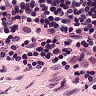
Metastatic tissue present: no